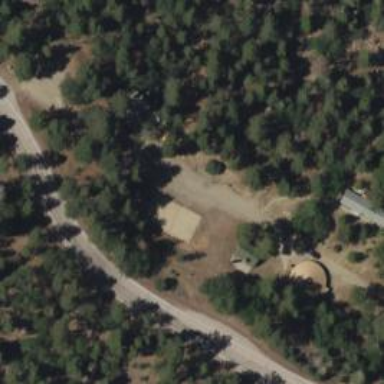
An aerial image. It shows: Summer camp located in leisure land.